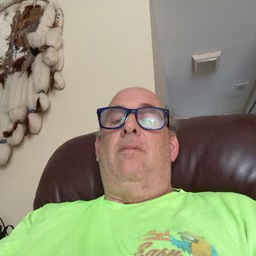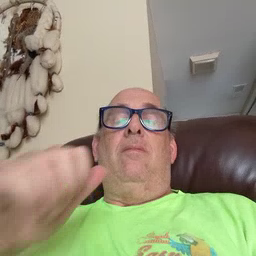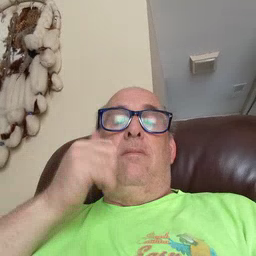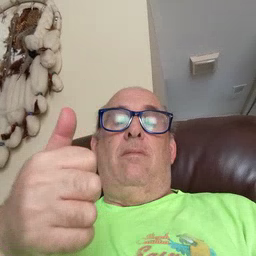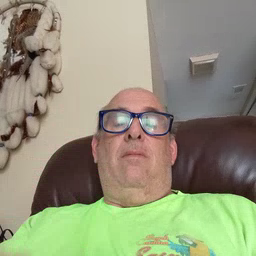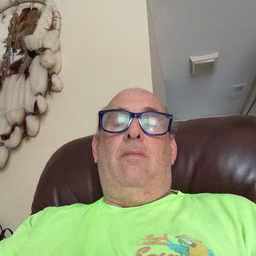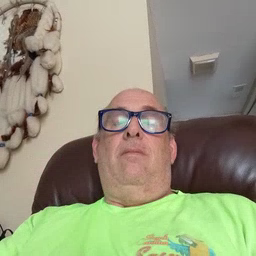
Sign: tomorrow